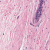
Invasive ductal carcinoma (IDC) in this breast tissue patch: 0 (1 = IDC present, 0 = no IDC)